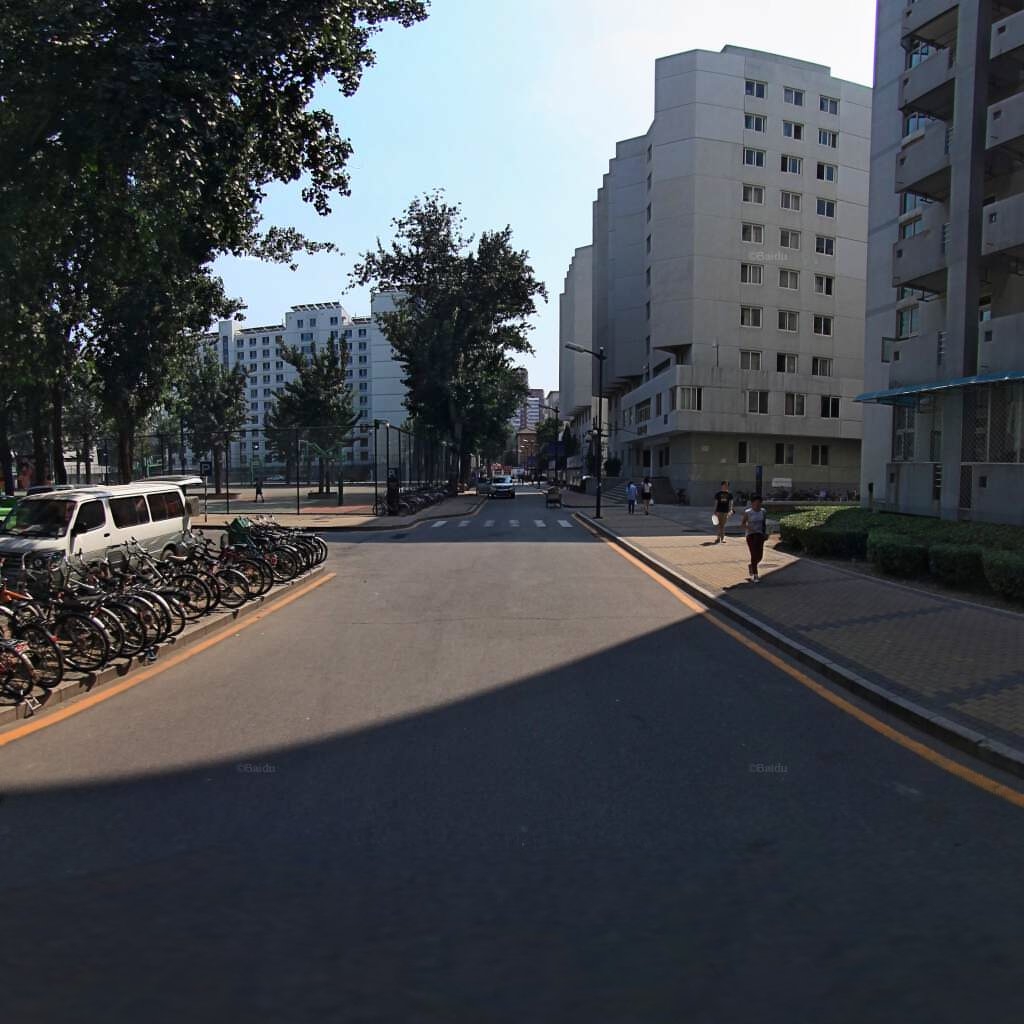
Region: Haidian
Road damage annotations: transverse crack